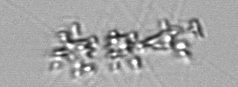
Label: Chaetoceros_didymus_TAG_external_flagellate